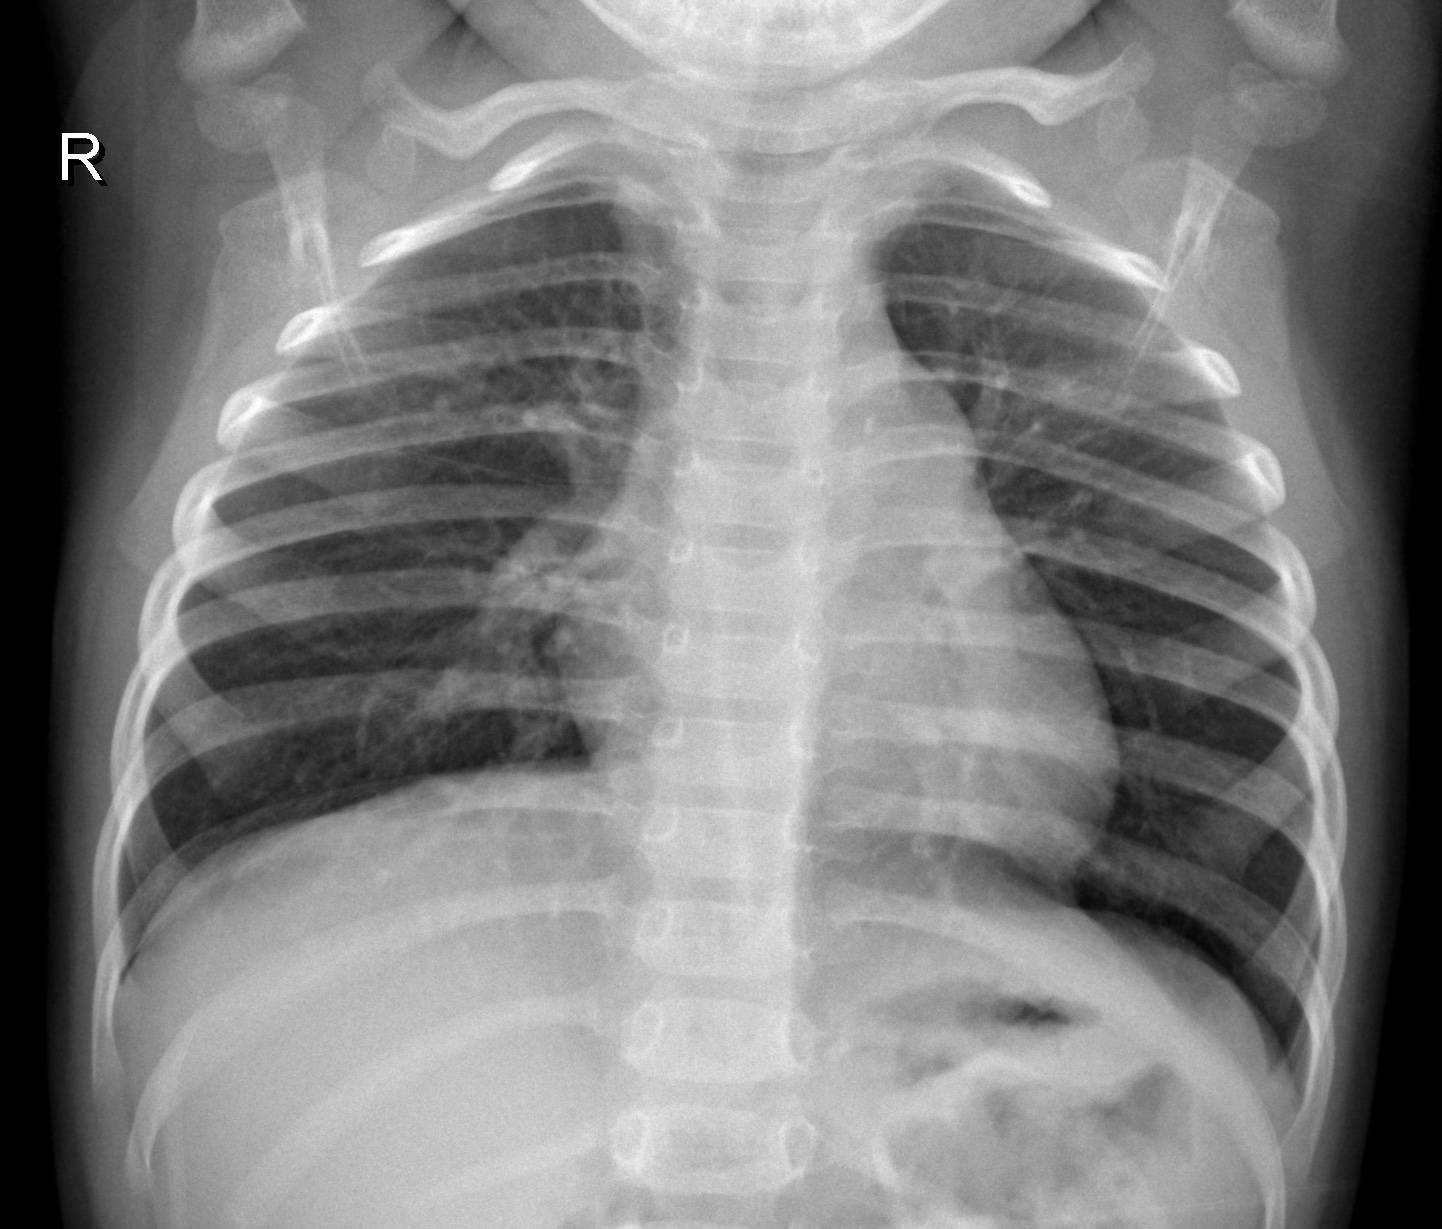
Diagnosis: NORMAL